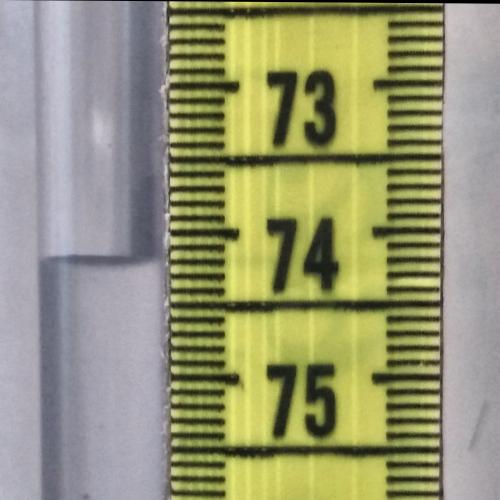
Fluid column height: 74.2 cm